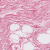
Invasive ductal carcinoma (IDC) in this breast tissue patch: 0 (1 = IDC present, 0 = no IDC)